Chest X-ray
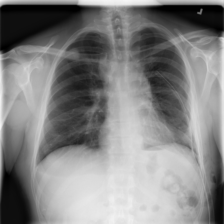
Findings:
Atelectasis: negative
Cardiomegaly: negative
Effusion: negative
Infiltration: negative
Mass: positive
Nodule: negative
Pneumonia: negative
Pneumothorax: positive
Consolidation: negative
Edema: negative
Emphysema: positive
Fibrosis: negative
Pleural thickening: negative
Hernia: negative